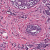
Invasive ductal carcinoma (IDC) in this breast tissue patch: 1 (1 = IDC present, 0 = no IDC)